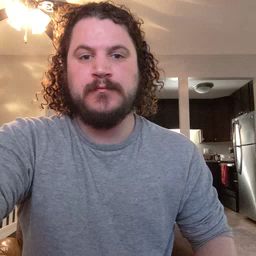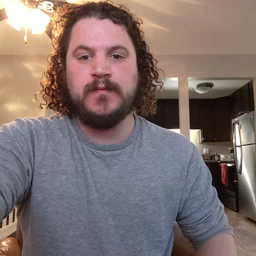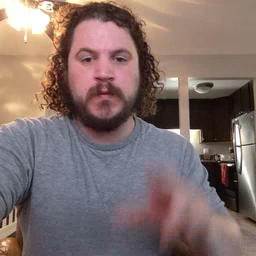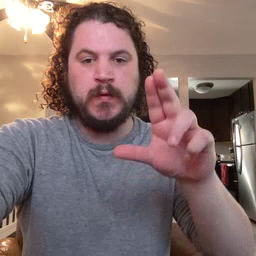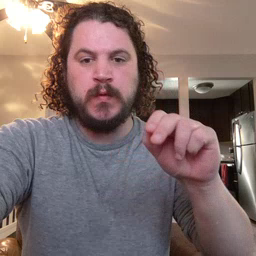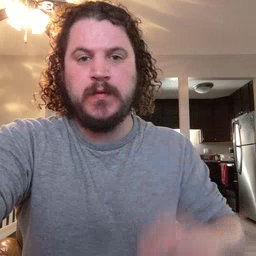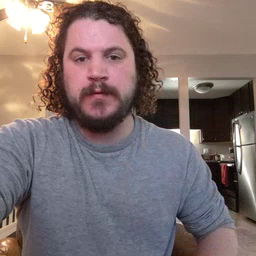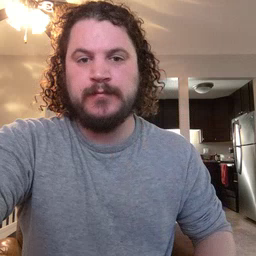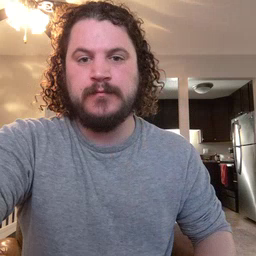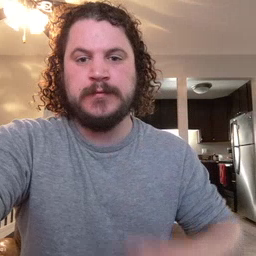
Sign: no